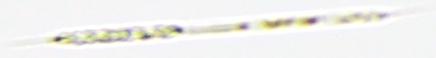
Label: Rhizosolenia